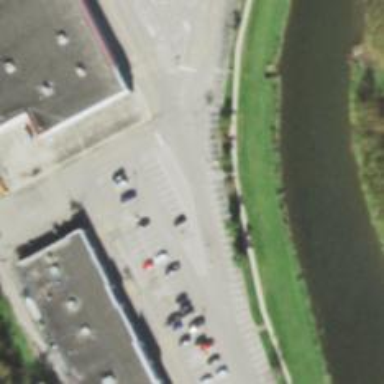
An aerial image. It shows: Footway.